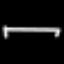
Label: line